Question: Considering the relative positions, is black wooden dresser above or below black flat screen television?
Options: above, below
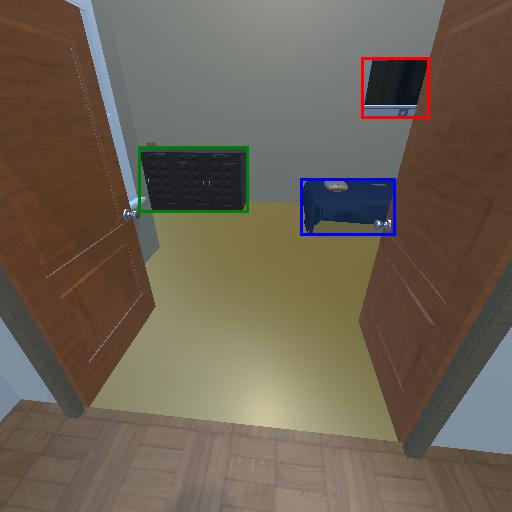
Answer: above